Question: I have a Form like this.
UserID has to be validated when user clicks "Check Availability" and "Submit"
Hence "UserID" required field validator has to be assigned two grops.
As if now it is assigned only Group1
'''
<asp:RequiredFieldValidator ID="UserIDRequiredFieldValidator" runat="server" ErrorMessage="Enter UserID"
ControlToValidate="txtUserID" ValidationGroup="Group1"></asp:RequiredFieldValidator>
'''
So is it possible to assign "Group1" and "Group2" to UserIDRequiredFieldValidator
I have already gone through
<URL>
which talks about validating Group1 and Group2 when user clicks "Submit" which is a good alternate solution .
Thanks in Advance
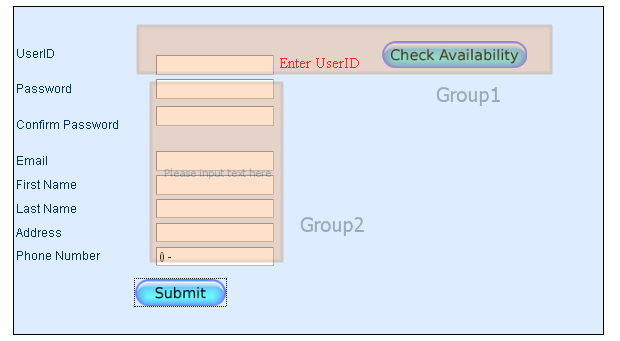
Answer: What about using two RequiredFieldValidator objects, one for Group1 and one for Group2?